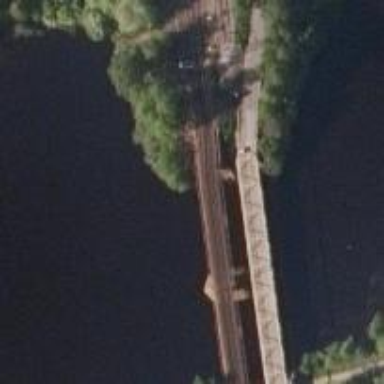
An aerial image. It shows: Bridge with railway tracks. The electrified line has continuous contact line.